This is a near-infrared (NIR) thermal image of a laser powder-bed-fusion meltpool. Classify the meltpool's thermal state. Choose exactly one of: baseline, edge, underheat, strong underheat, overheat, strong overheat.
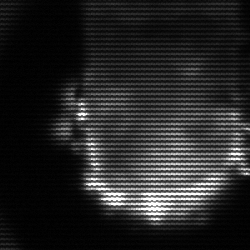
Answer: baseline